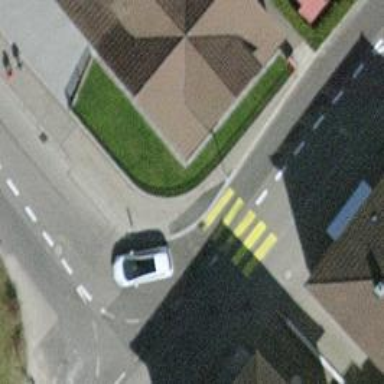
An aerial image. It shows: Uncontrolled zebra crossing on the road.